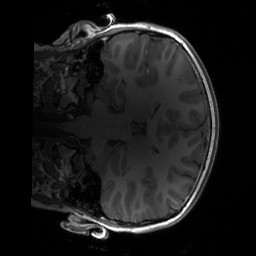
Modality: T1w
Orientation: coronal
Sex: male
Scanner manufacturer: siemens
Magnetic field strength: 3 T
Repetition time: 1.9 s
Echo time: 0.00243 s